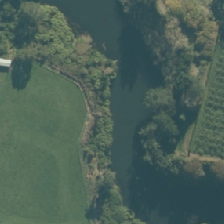
Land cover: lake_pond